Aerial crown-view tile of a tropical tree (Barro Colorado Island, Panama), acquired 20250818:
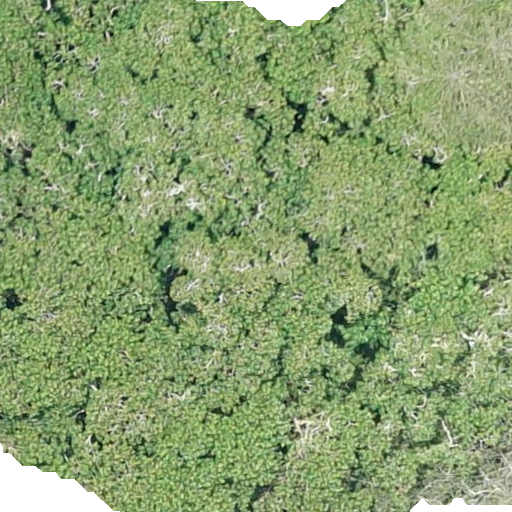
Species: Hura crepitans
GBIF accepted scientific name: Hura crepitans
Crown area: 545.208 m²